Interaction volume radius: 10 \u00c5
Interaction volume height: 25 \u00c5
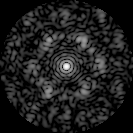
Disorder parameter: 0.6997